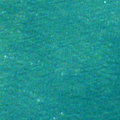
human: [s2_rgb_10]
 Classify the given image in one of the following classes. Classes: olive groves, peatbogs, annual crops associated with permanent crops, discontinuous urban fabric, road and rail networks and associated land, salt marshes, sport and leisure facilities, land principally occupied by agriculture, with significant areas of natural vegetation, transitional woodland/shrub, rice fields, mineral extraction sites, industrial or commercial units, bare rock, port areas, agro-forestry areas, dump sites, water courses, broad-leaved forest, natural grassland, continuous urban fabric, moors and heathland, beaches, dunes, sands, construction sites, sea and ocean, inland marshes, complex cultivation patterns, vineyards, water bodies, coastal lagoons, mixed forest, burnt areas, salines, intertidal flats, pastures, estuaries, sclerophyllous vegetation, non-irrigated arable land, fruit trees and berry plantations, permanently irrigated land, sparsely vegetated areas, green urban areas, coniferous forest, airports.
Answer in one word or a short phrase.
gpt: sea and ocean